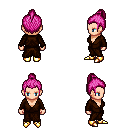
a pixel art fantasy rpg character, female body template, human, light skin, brown robe, magenta pants, pink short topknot hairstyle, gold boots, four views (front, back, left, right), 2x2 character sprite sheet, small pixel art, hard edges, no anti-aliasing